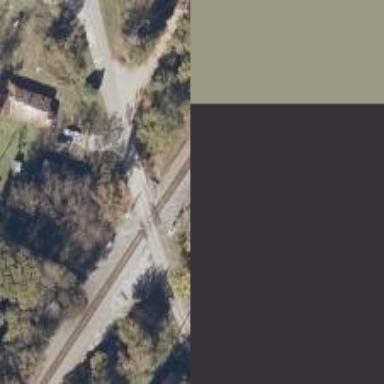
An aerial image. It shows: Level crossing along the railway.